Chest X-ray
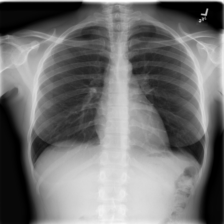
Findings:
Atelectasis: negative
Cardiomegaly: negative
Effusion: negative
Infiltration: positive
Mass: negative
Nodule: negative
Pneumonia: negative
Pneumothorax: negative
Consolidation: negative
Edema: negative
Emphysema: negative
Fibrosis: negative
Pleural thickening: negative
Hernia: negative